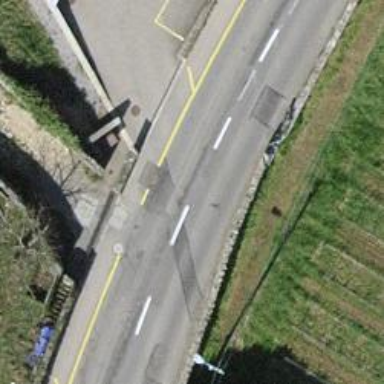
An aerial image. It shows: Tertiary road.